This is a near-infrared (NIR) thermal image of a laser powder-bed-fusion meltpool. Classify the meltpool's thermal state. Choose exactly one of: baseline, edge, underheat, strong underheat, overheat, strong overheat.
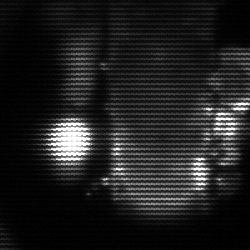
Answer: strong underheat